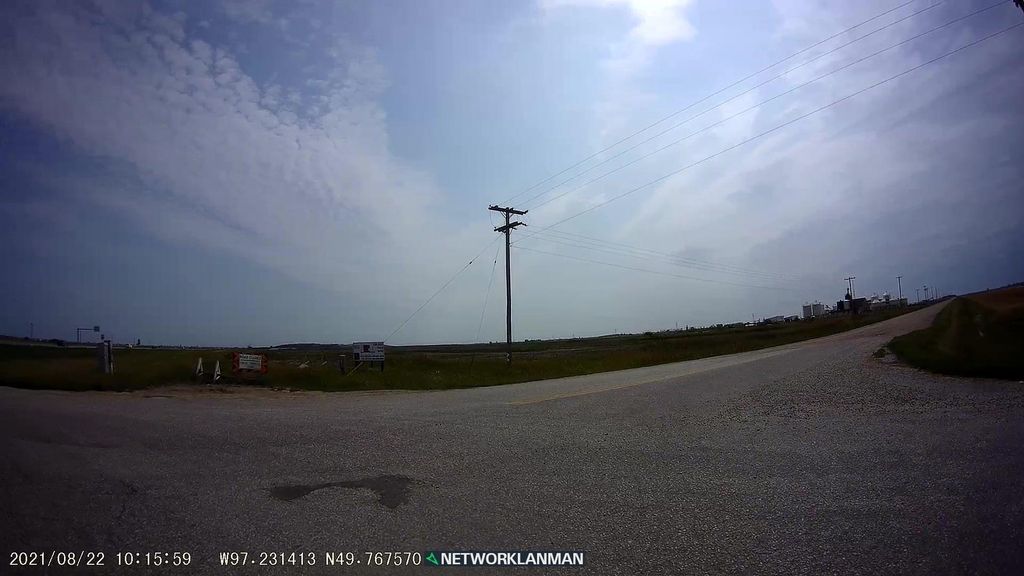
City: winnipeg